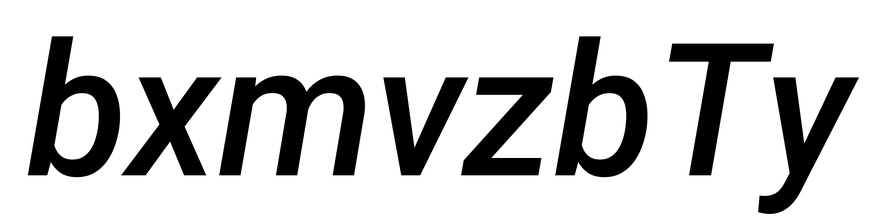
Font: Roboto-Italic_Medium_Italic